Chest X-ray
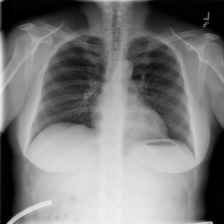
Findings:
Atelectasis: negative
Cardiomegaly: negative
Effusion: negative
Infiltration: negative
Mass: negative
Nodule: negative
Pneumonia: negative
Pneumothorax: negative
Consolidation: negative
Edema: negative
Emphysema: negative
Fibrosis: negative
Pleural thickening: negative
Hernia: negative